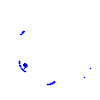
Particle: pion